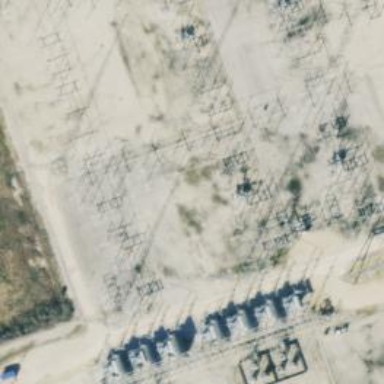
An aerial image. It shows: Switch used for power control.